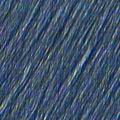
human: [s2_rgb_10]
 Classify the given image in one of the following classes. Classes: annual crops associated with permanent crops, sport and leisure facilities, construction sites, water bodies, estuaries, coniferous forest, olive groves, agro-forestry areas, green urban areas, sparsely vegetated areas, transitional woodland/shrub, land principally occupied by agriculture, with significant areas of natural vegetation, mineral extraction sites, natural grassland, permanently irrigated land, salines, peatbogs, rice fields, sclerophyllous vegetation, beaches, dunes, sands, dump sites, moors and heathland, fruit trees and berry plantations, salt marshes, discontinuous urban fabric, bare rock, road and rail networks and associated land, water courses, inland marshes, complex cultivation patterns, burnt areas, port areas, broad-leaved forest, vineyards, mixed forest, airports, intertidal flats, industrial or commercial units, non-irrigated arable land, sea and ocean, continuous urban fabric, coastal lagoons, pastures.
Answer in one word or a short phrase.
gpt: continuous urban fabric